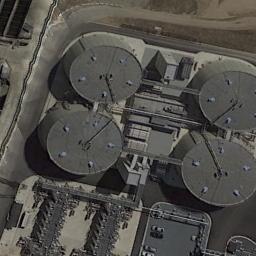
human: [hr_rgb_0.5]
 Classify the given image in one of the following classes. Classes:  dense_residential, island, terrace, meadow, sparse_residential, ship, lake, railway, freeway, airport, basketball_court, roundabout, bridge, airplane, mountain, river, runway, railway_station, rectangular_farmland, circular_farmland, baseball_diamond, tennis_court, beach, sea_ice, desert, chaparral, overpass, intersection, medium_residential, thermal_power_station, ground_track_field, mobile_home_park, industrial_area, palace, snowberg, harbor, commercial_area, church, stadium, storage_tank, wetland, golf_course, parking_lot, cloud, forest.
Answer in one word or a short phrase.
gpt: storage_tank